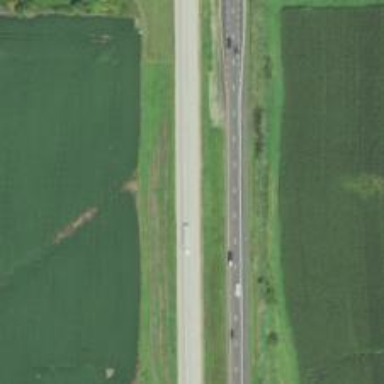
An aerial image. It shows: This image shows trunk highway that functions as expressway.